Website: home-depot
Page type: customer-info-address
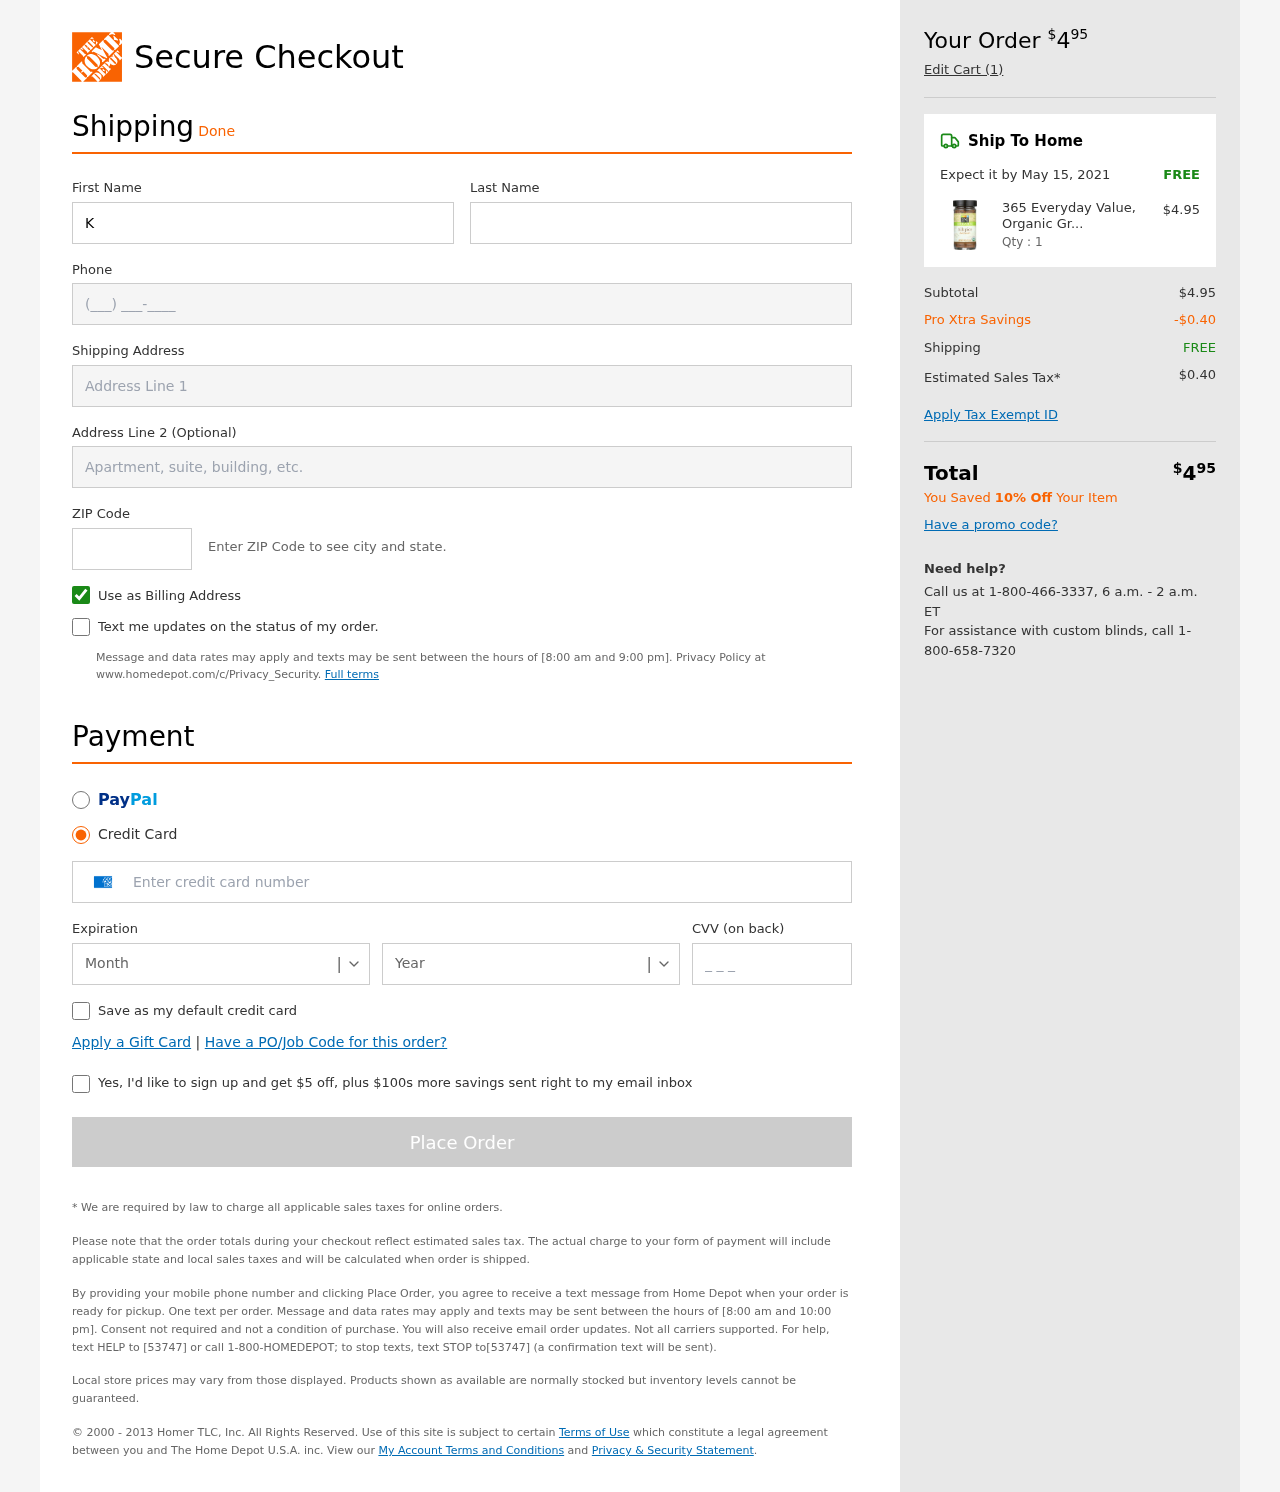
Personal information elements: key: PII_CARD_CVV
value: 1862
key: PII_CARD_EXPIRY_MONTH
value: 07
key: PII_CARD_EXPIRY_YEAR
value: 27
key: PII_CARD_NUMBER
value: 3776 2894 8063 352
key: PII_FIRSTNAME
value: Kathy
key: PII_LASTNAME
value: Joseph
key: PII_PHONE
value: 5568723085
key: PII_POSTCODE
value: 07626
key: PII_STREET
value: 64560 Stephen Mill Apt. 113
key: PII_STREET2
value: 57095 Parker Dam
Product elements: key: PRODUCT1_NAME
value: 365 Everyday Value, Organic Ground Allspice, 1.83 oz
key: PRODUCT1_PRICE
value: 4.95
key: PRODUCT1_QUANTITY
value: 1
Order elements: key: ORDER_TOTAL
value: $495
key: ORDER_NUM_ITEMS
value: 1
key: ORDER_DELIVERY_DATE
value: May 15, 2021
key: ORDER_SHIPPING_COST
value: FREE
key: ORDER_SUBTOTAL
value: $4.95
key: ORDER_DISCOUNT
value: -$0.40
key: ORDER_SHIPPING_COST2
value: FREE
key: ORDER_TAX
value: $0.40
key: ORDER_TOTAL2
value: $495
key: ORDER_SAVINGS_MESSAGE
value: You Saved 10% Off Your Item